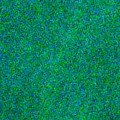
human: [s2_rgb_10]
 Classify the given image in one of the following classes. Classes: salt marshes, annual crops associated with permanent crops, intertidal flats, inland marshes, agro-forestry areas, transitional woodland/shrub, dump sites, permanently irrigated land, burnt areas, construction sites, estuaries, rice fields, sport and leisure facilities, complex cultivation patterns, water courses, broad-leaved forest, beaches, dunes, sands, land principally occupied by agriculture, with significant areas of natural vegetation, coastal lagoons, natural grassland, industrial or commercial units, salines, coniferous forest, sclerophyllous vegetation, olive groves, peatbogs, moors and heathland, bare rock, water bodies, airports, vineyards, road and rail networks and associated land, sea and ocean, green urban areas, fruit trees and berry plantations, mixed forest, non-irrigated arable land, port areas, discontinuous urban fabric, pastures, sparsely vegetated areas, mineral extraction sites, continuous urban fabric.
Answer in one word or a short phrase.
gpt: sea and ocean